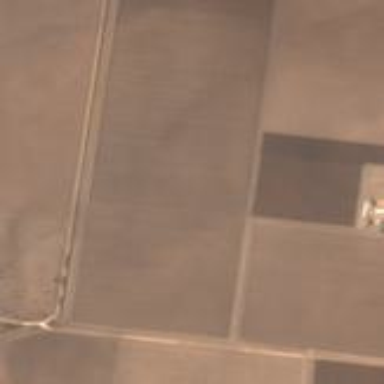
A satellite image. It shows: Farmland with irrigation.